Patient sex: M
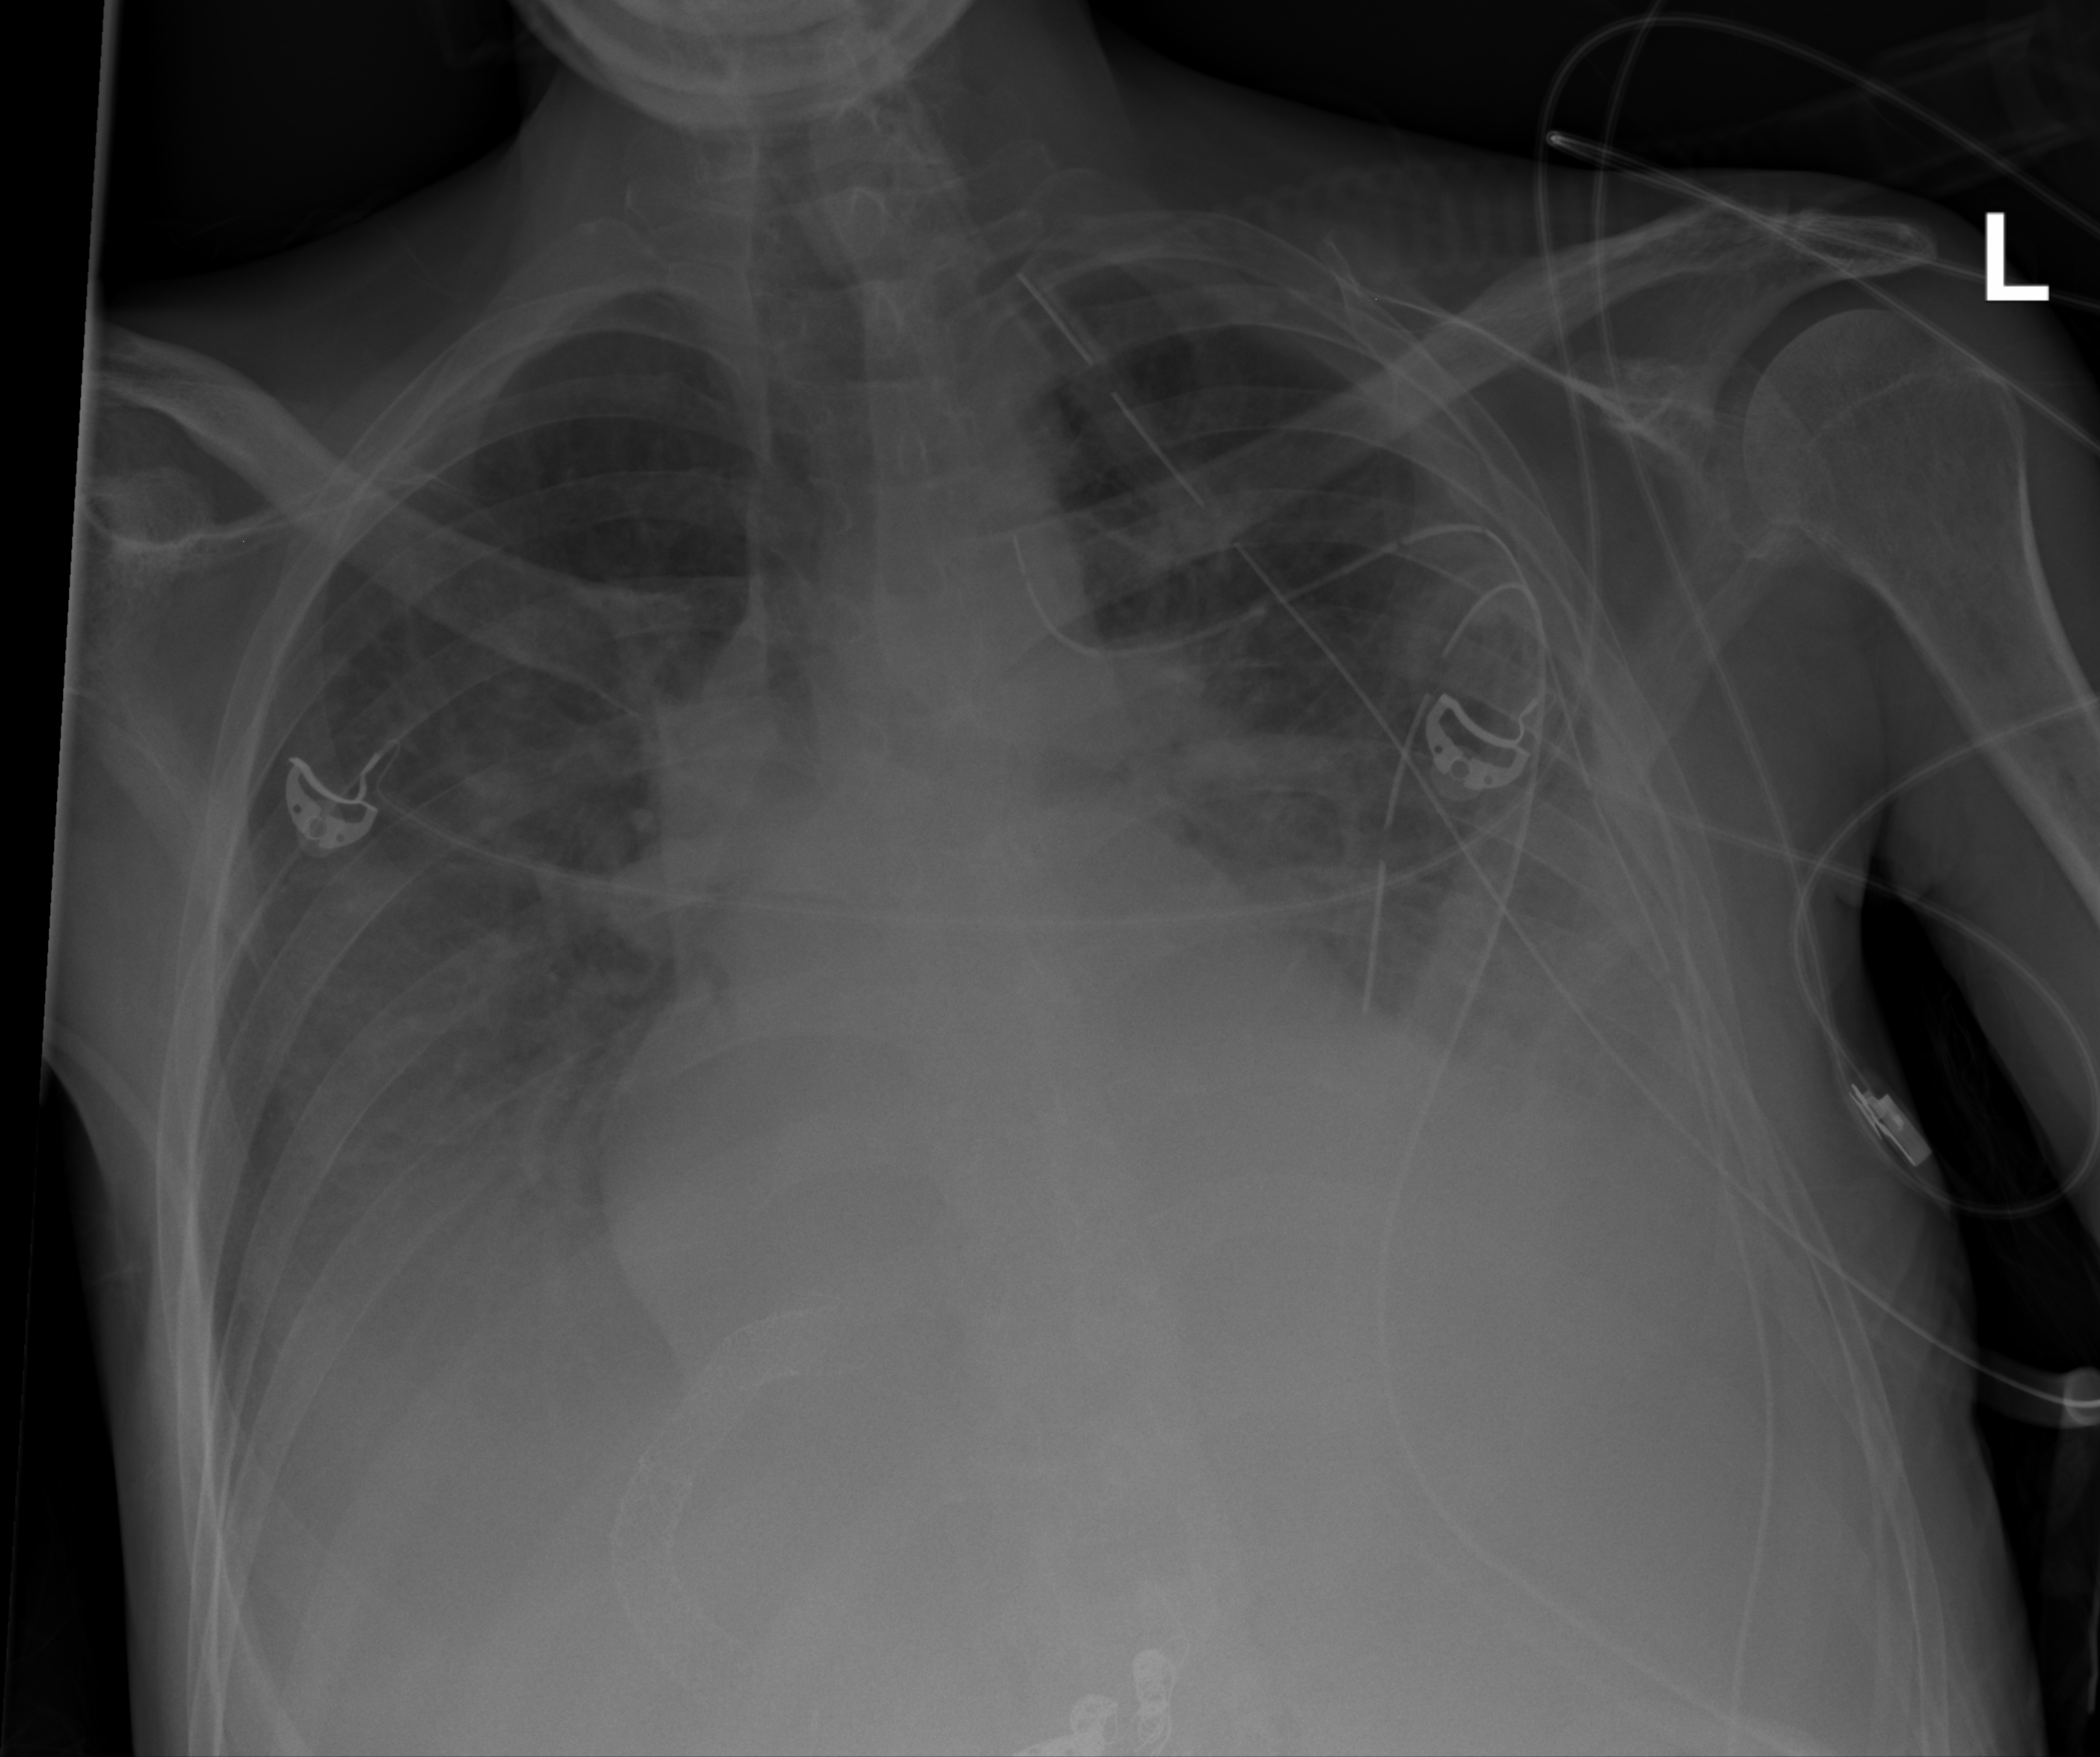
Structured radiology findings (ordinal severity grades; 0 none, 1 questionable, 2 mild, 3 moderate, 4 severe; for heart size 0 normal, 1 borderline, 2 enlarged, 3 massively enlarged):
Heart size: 0
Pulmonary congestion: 0
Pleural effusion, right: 3
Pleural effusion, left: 3
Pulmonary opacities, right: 2
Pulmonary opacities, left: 2
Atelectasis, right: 3
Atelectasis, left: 3